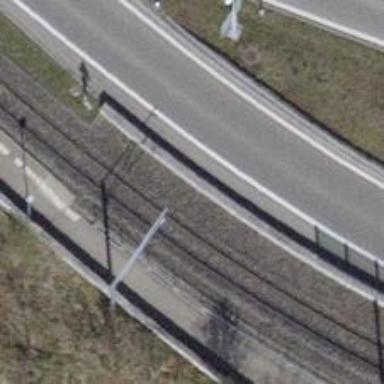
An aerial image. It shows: Narrow gauge railway with electrified contact lines.